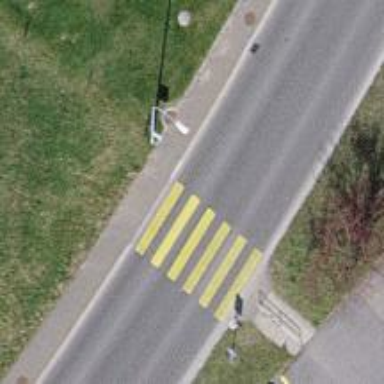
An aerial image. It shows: Marked crossing on the road.